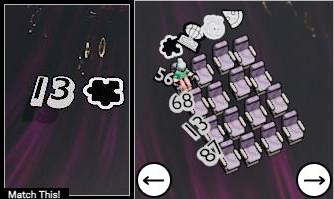
Task: seats
Answer: no